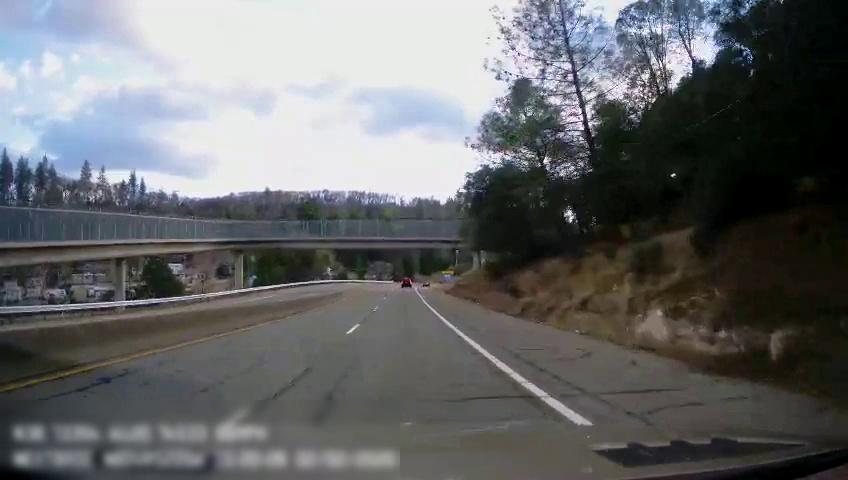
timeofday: Day
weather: Sunny
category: Drivable Space
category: Drivable Space
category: Vehicles | SUV
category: Lanes | Opposite Lane
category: Lanes | Alternate Lane
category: Lanes | Current Lane
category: Lanes | Alternate Lane
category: Traffic | Signs
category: Traffic | Signs